Aerial crown-view tile of a tropical tree (Barro Colorado Island, Panama), acquired 20240716:
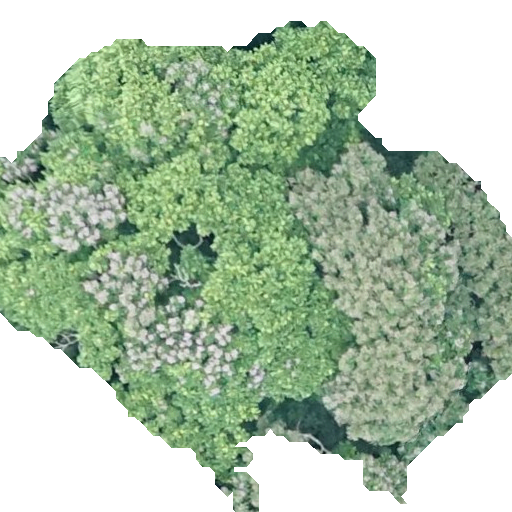
Species: Dipteryx oleifera
GBIF accepted scientific name: Dipteryx oleifera
Crown area: 277.06 m²